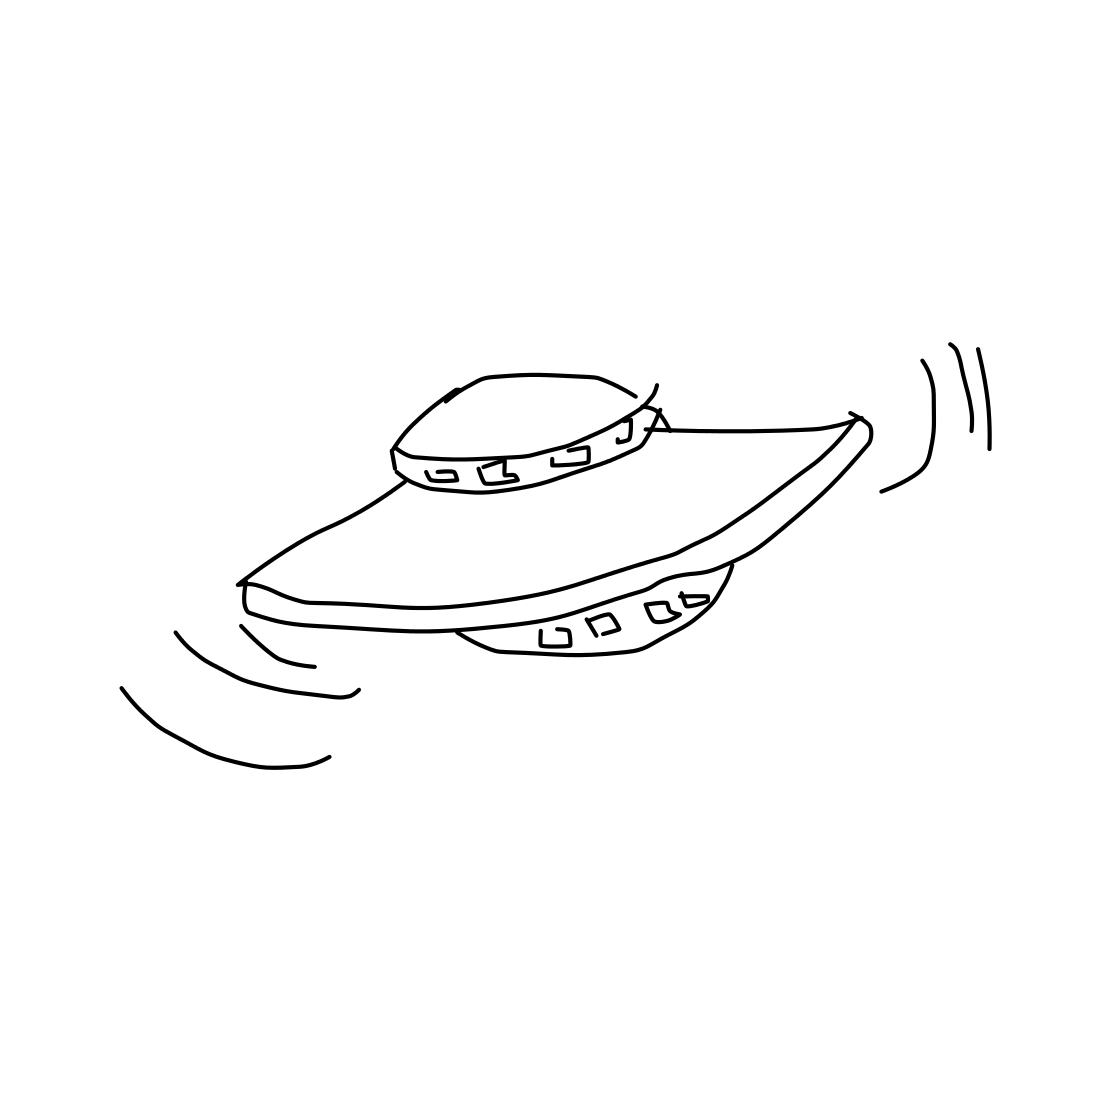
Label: flying saucer